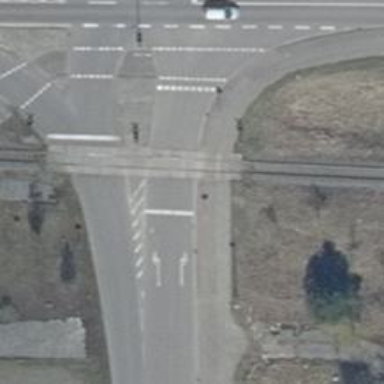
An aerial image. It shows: Level crossing along the railway.